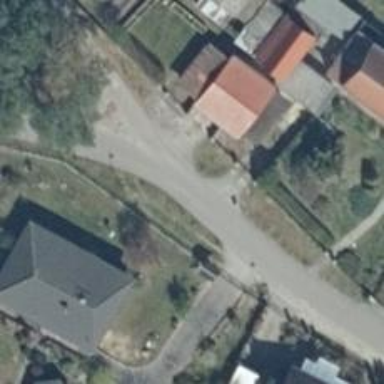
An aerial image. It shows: Smooth asphalt road in residential area.